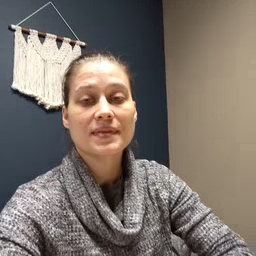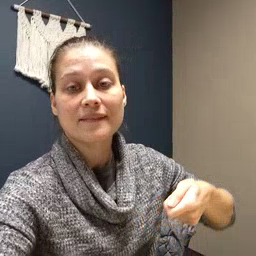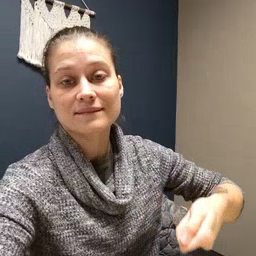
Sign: vacuum